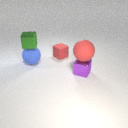
small purple metal cube to the right of small red rubber cube